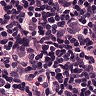
Metastatic tissue present: yes